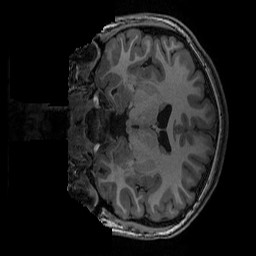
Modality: T1w
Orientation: coronal
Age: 14
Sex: male
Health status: ill
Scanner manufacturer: ge
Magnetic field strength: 3 T
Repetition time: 0.007664 s
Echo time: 0.00342 s